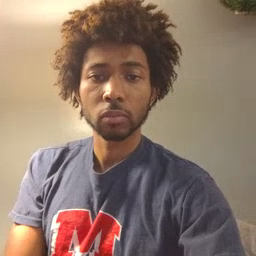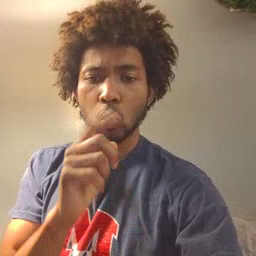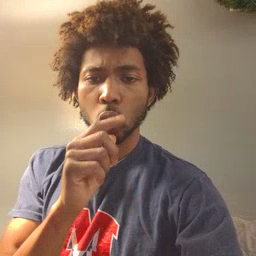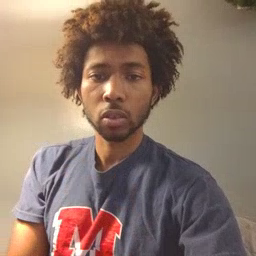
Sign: who